【题型】填空题　【知识点】立体几何　【难度】easy
将边长为 1 的正方形 $ABCD$ 绕着边 $AB$ 所在的直线旋转一周，所形成的几何体的体积为\underline{\qquad\qquad}.
【解答】
【答案】 $\pi$

【分析】 正方形 $ABCD$ 绕着边 $AB$ 所在的直线旋转一周形成圆柱，根据圆柱的体积公式得出结果.

【详解】 解：将边长为 1 的正方形 $ABCD$ 绕着边 $AB$ 所在的直线旋转一周

所得圆柱的底面和高均为 1，

则圆柱的体积为 $V = sh = \pi \times 1^2 \times 1 = \pi$.

故答案为：$\pi$.

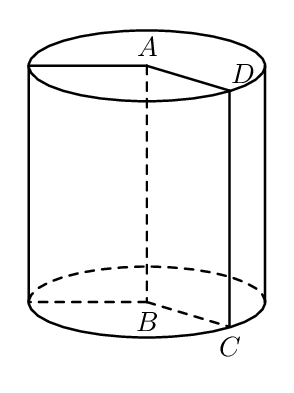